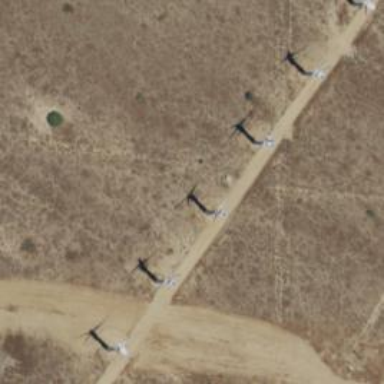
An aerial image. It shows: Wind power generator with wind turbines.